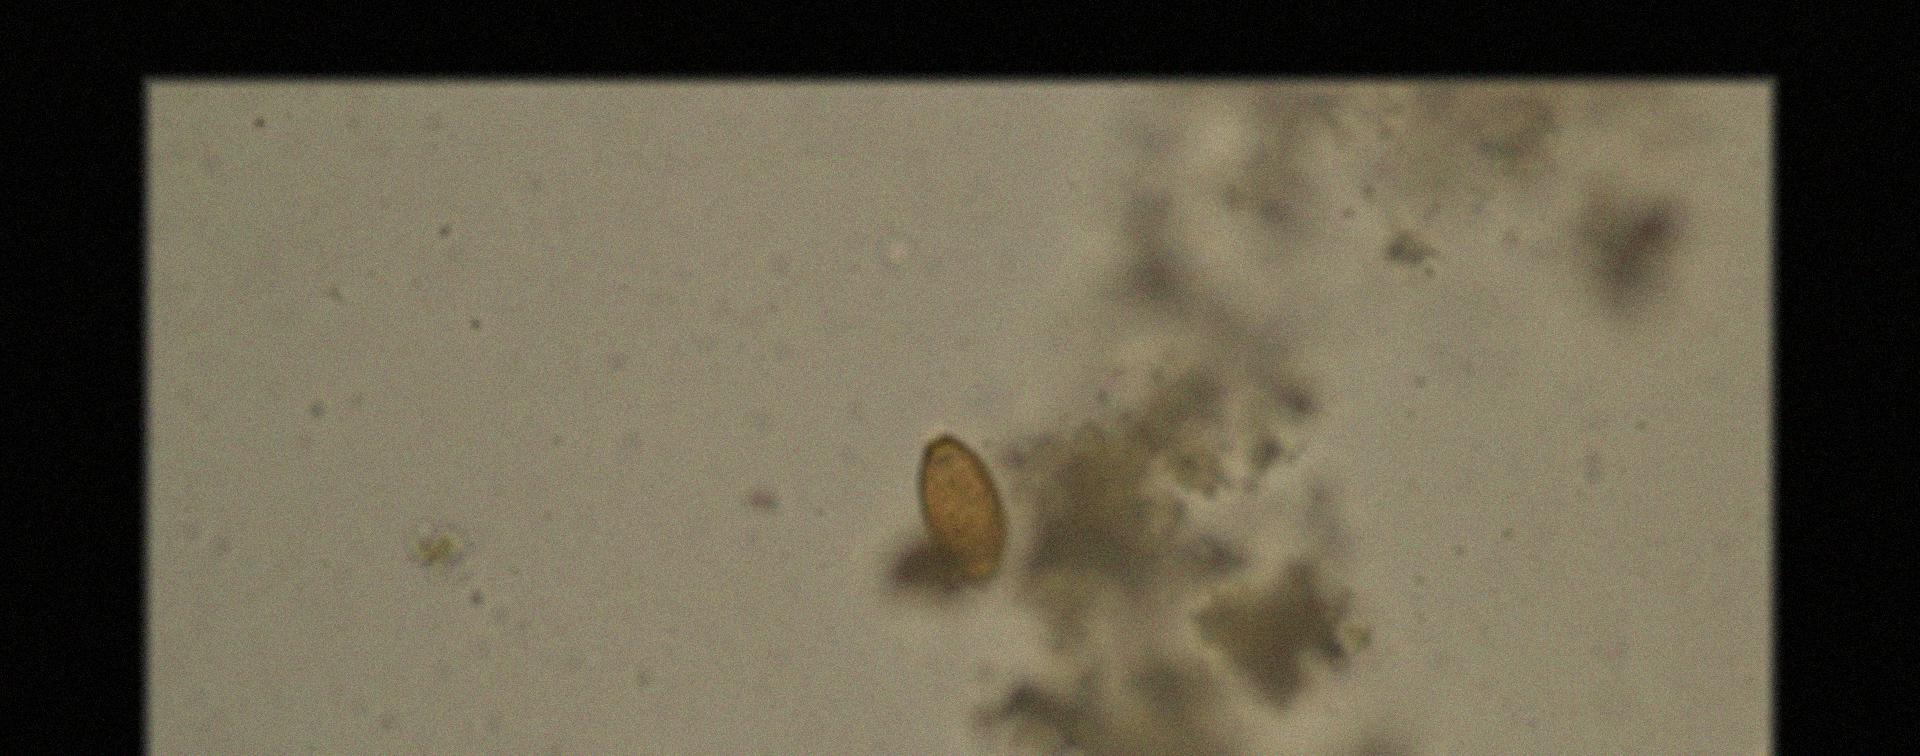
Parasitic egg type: Trichuris trichiura